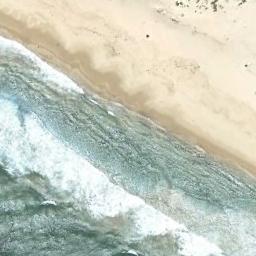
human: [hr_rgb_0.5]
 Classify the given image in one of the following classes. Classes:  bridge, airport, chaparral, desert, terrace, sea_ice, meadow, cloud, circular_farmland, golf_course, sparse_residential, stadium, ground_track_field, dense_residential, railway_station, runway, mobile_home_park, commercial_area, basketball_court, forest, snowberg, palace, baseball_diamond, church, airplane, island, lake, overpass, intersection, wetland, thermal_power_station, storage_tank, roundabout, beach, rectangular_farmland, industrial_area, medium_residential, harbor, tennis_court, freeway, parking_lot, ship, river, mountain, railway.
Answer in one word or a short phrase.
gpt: beach